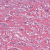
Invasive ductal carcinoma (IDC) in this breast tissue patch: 1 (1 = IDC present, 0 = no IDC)